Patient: sex M, age 31
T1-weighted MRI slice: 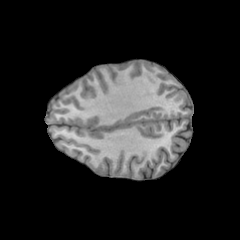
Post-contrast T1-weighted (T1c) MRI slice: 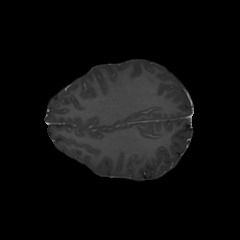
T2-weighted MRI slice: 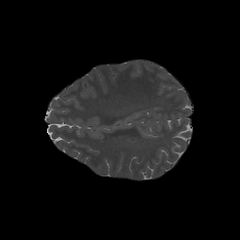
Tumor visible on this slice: no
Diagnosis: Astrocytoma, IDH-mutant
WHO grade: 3